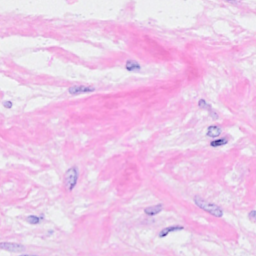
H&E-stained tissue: Breast